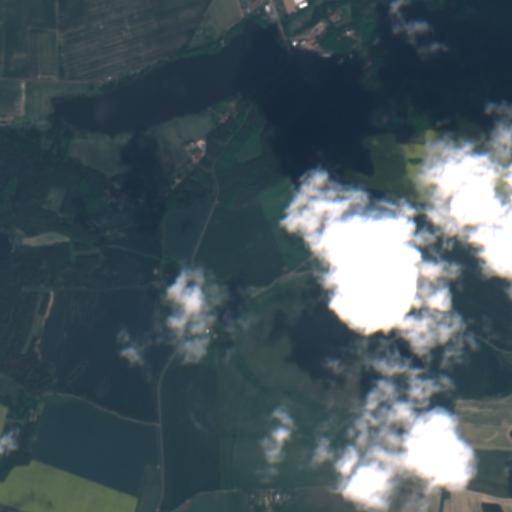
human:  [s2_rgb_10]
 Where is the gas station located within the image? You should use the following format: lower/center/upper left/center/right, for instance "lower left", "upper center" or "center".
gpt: The gas station is located in the upper center of the image.
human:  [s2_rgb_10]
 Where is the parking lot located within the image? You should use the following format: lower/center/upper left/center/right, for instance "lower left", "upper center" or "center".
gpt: The parking lot is located in the upper center of the image.
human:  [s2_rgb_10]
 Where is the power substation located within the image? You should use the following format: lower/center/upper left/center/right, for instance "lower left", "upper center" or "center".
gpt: The power substation is located in the upper center of the image.
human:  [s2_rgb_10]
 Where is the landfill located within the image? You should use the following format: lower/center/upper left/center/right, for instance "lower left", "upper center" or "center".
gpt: There is no landfill in the image.